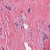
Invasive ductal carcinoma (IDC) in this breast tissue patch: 1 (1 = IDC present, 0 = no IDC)